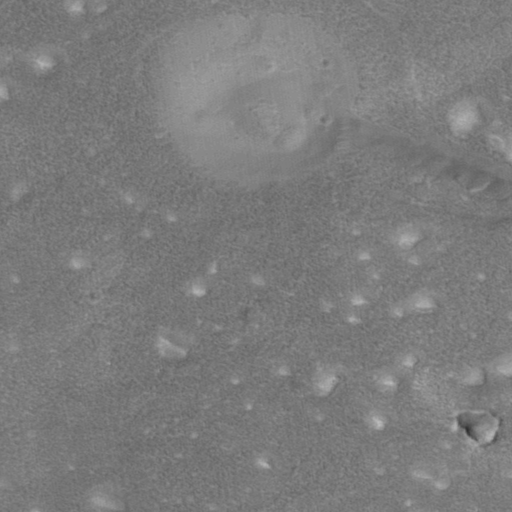
Objects detected: cone